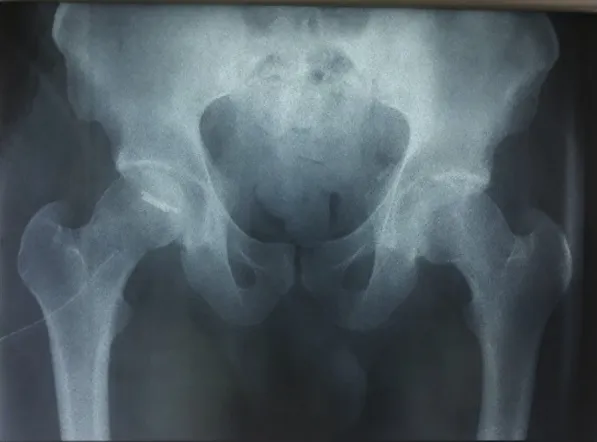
pelvic post-operative X-ray showing the Herbert screws fixation and good anatomic hip reduction.
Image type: radiology (x_ray)